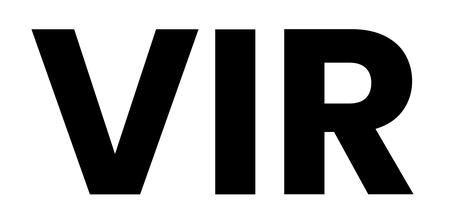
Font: Poppins-Bold